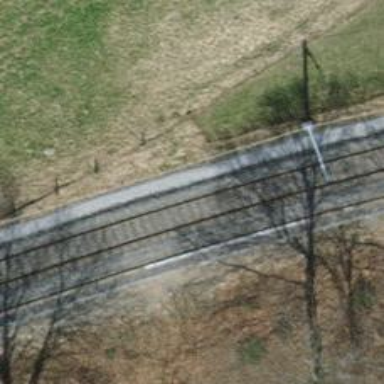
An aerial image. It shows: Single-track railway with electrified contact lines.